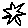
Label: star